Interaction volume radius: 5 \u00c5
Interaction volume height: 10 \u00c5
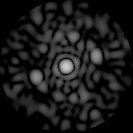
Disorder parameter: 0.8075